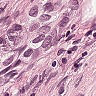
Metastatic tissue present: yes